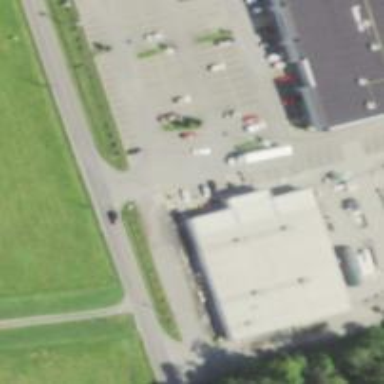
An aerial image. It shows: Country store in retail building.